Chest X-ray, AP view. Patient: 48 years old, sex F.
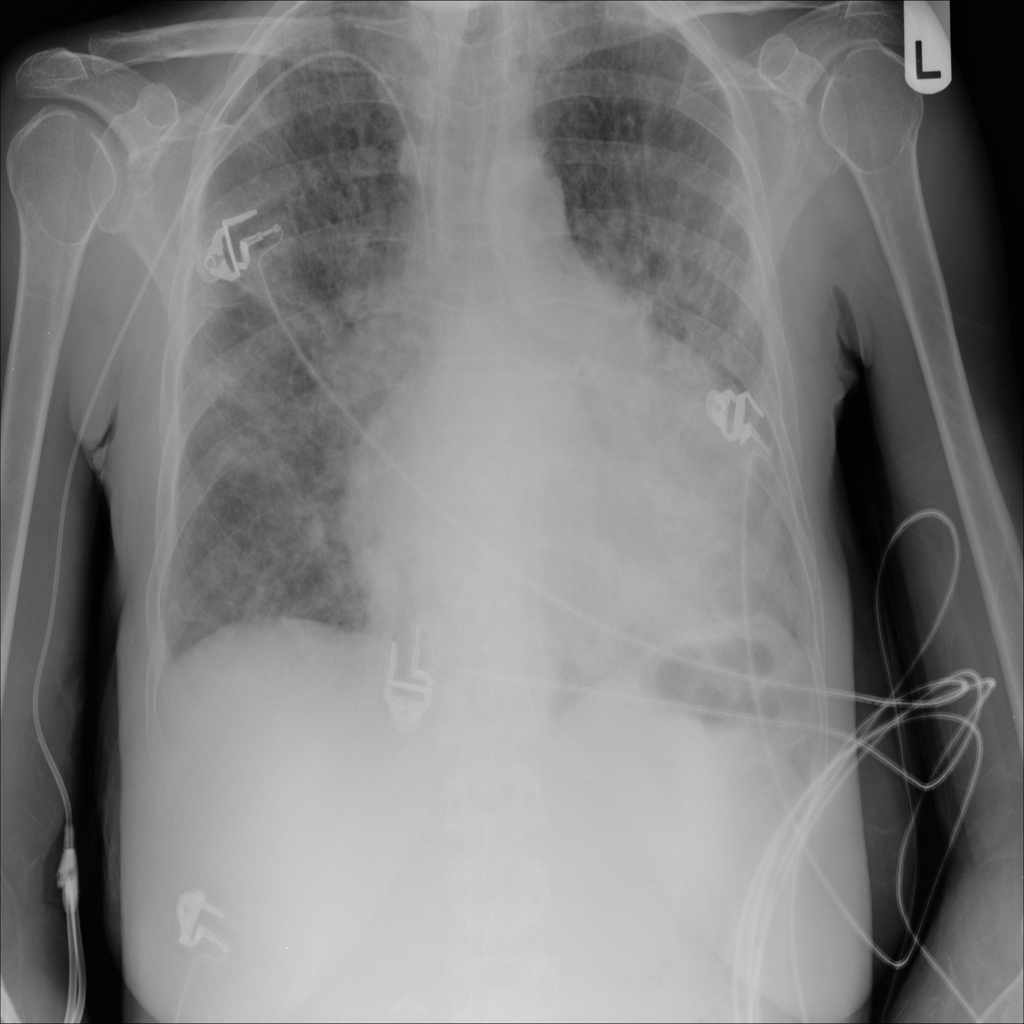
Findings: Cardiomegaly, Infiltration